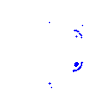
Particle: kaon